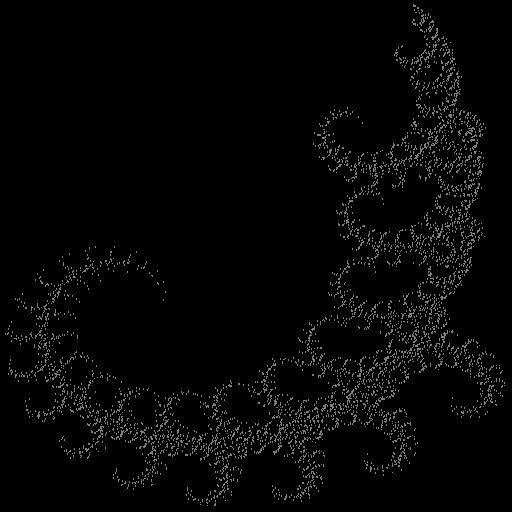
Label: coral